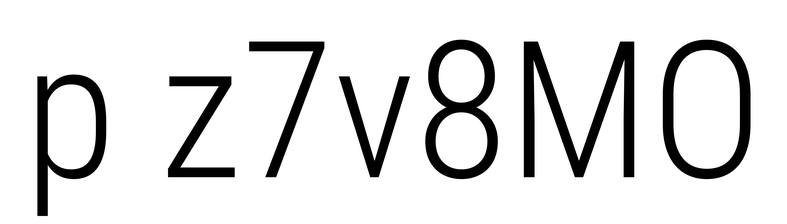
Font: Roboto_Condensed_Light